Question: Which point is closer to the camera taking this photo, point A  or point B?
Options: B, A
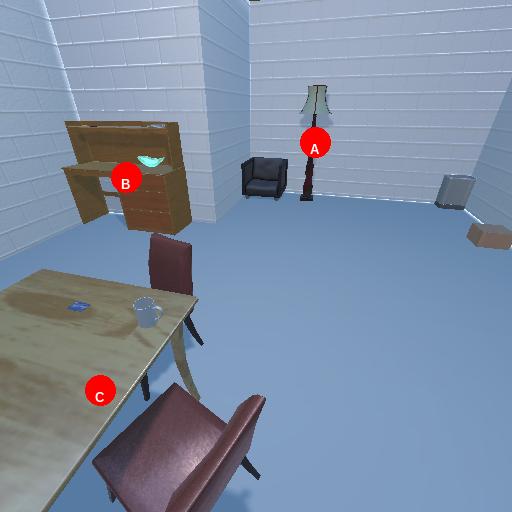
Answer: B